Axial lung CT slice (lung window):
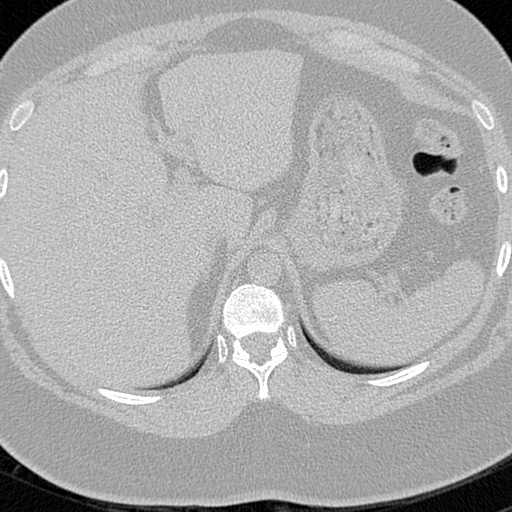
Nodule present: no